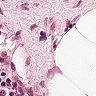
Metastatic tissue present: no